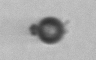
Label: bead